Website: apple
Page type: billing-address
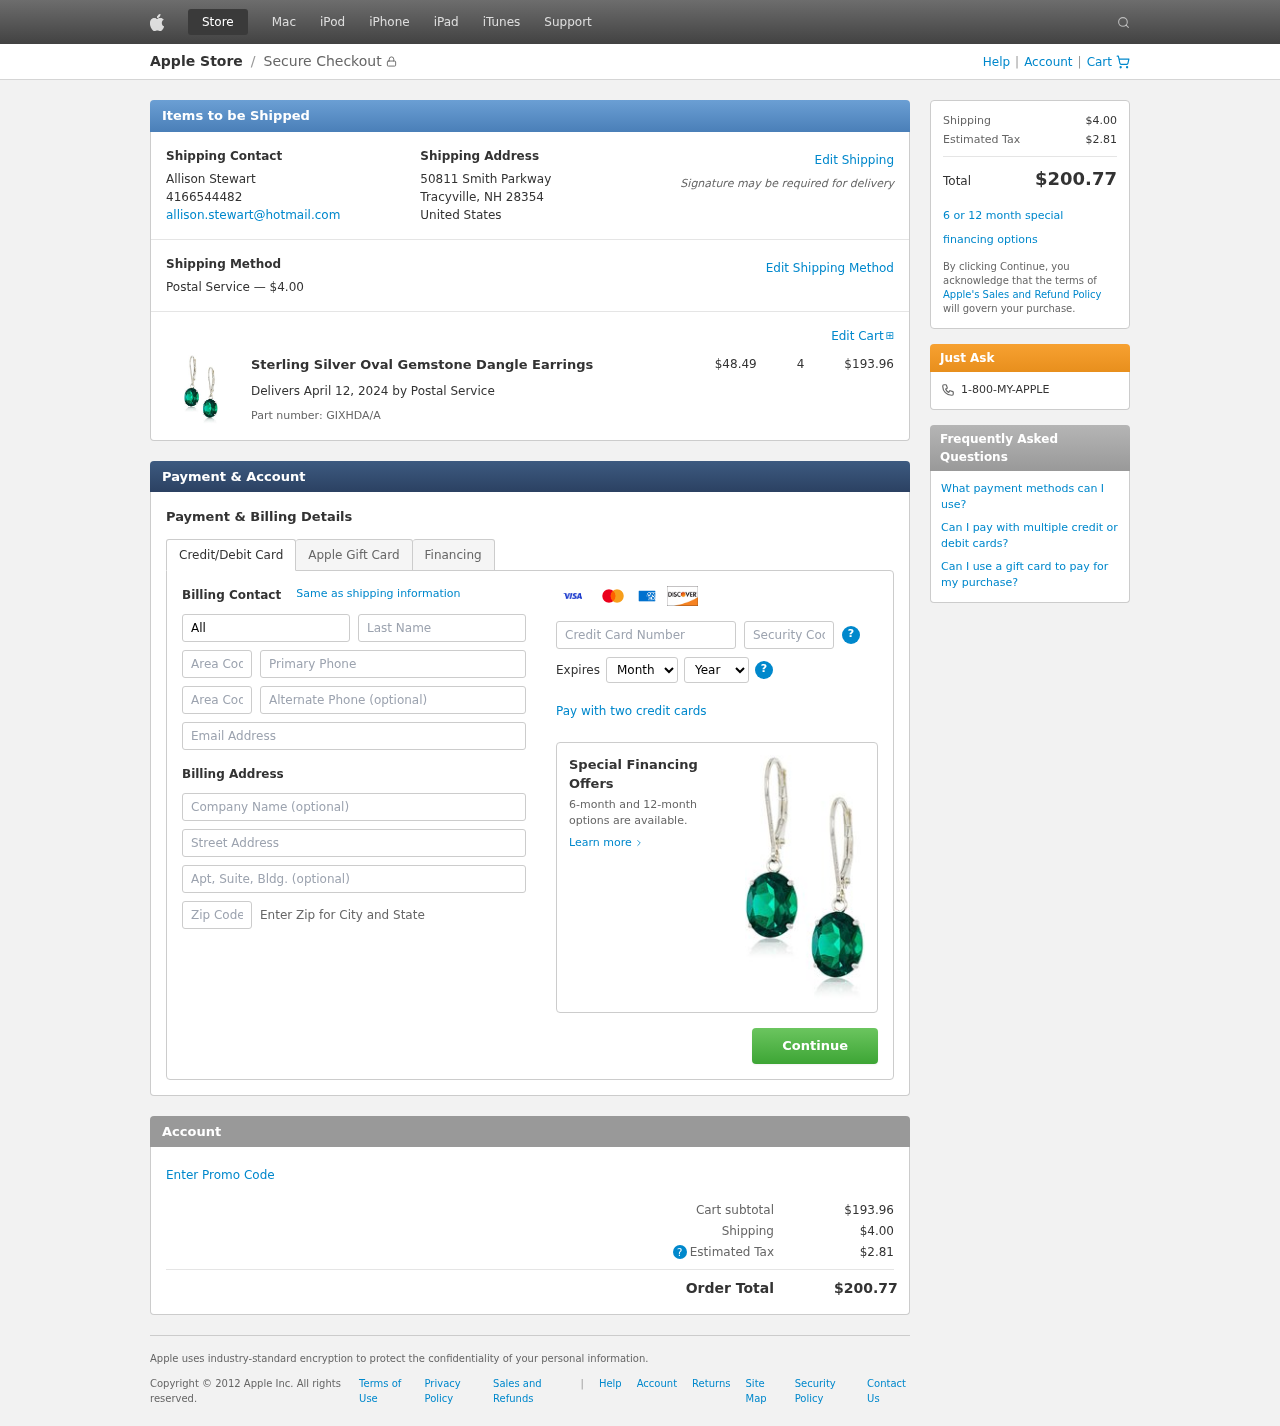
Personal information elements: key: PII_CARD_CVV
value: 162
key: PII_CARD_EXPIRY_MONTH
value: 10
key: PII_CARD_EXPIRY_YEAR
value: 29
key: PII_CARD_NUMBER
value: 4775 5045 9172 5243
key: PII_CITY_STATE_ZIP
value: Tracyville, NH 28354
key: PII_COUNTRY
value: United States
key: PII_EMAIL
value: allison.stewart@hotmail.com
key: PII_FIRSTNAME
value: Allison
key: PII_FULLNAME
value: Allison Stewart
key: PII_LASTNAME
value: Stewart
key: PII_PHONE
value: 4166544482
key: PII_PHONE_ALT
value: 3975806844
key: PII_PHONE_ALT_AREA
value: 397
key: PII_PHONE_AREA
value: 416
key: PII_STREET
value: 50811 Smith Parkway
Product elements: key: PRODUCT1_NAME
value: Sterling Silver Oval Gemstone Dangle Earrings
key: PRODUCT1_PRICE
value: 48.49
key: PRODUCT1_QUANTITY
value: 4
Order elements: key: ORDER_SHIPPING_COST
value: $4.00
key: ORDER_SUBTOTAL
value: $193.96
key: ORDER_DELIVERY_DATE
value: April 12, 2024
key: ORDER_PART_NUMBER
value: GIXHDA/A
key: ORDER_TAX
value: $2.81
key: ORDER_TOTAL
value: $200.77